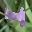
Label: 4